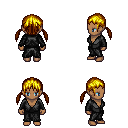
a pixel art fantasy rpg character, female body template, human, dark skin, gray robe, red pants, blonde twin-tailed hairstyle, four views (front, back, left, right), 2x2 character sprite sheet, small pixel art, hard edges, no anti-aliasing